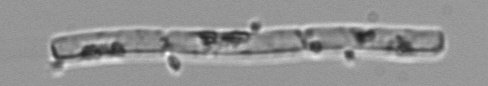
Label: Guinardia_delicatula